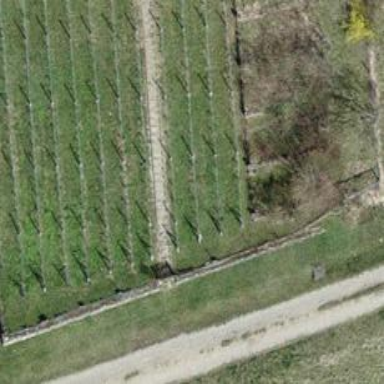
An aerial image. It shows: Vineyard.